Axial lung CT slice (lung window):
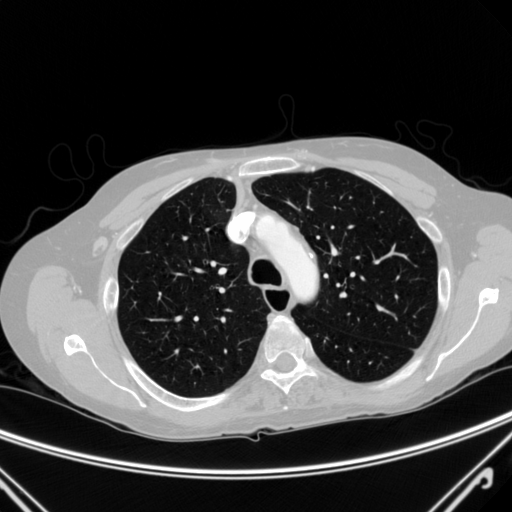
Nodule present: no